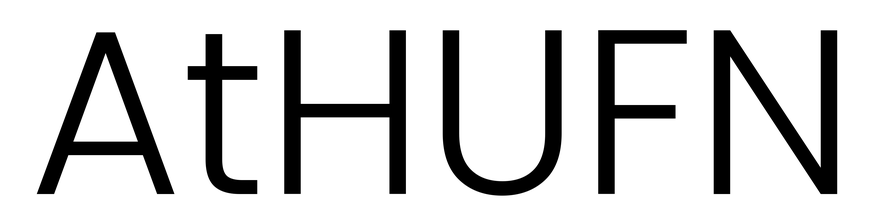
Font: Poppins-Light